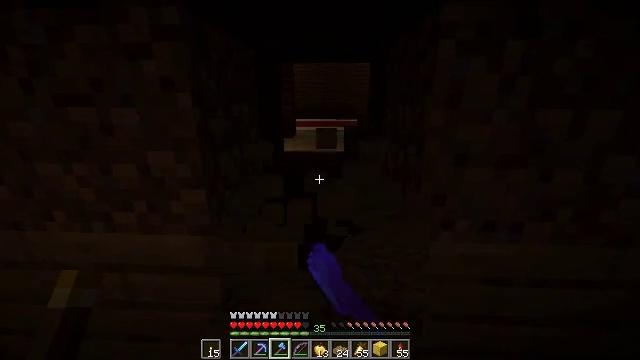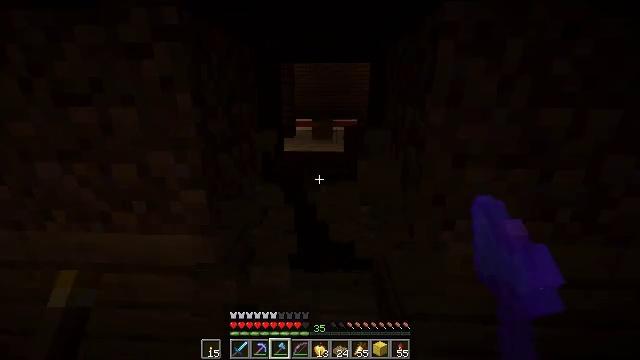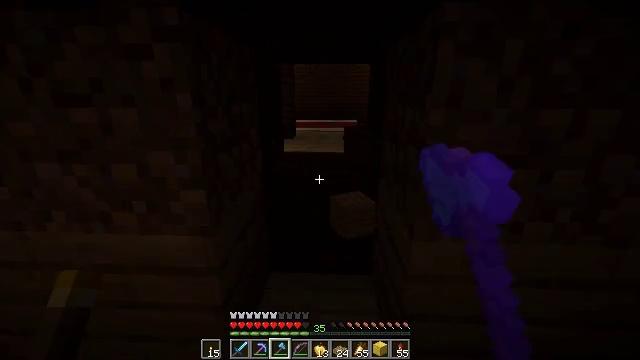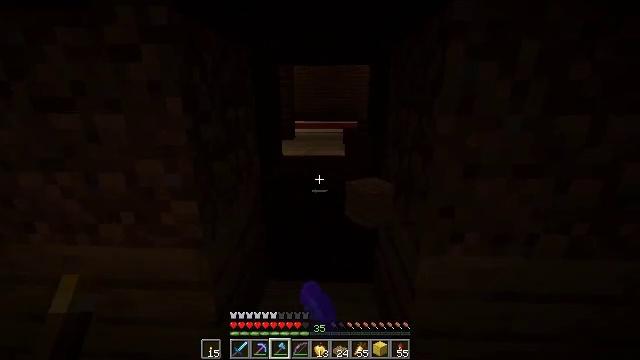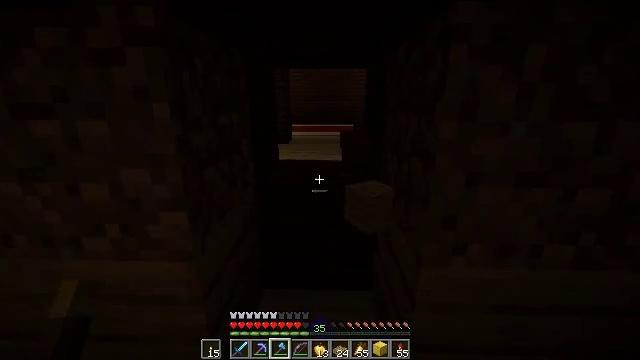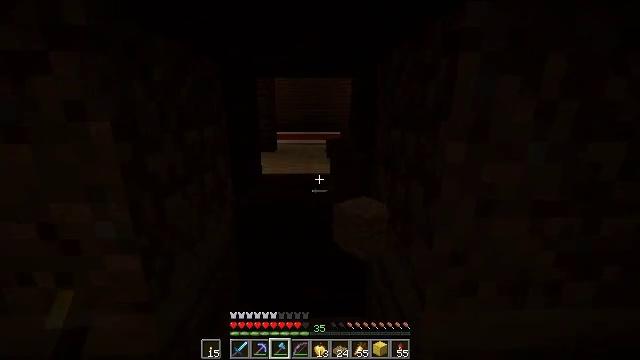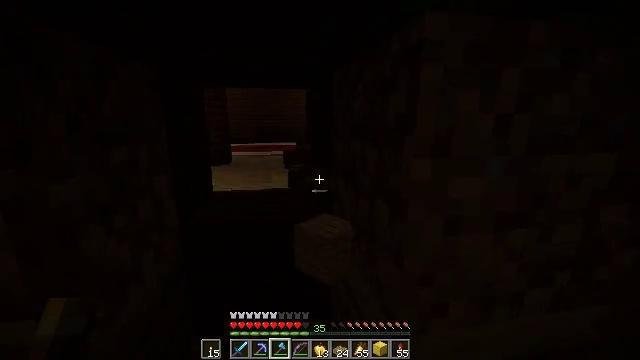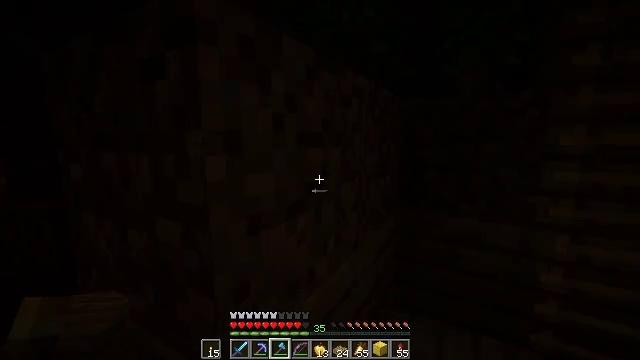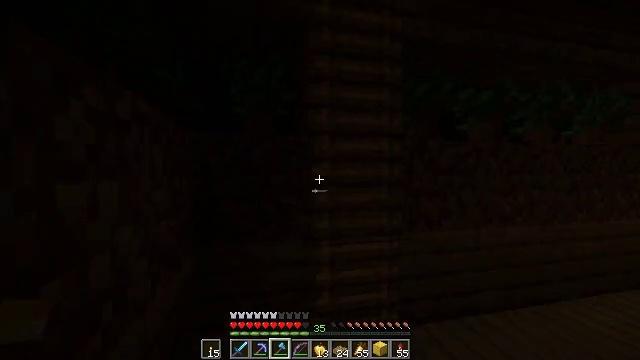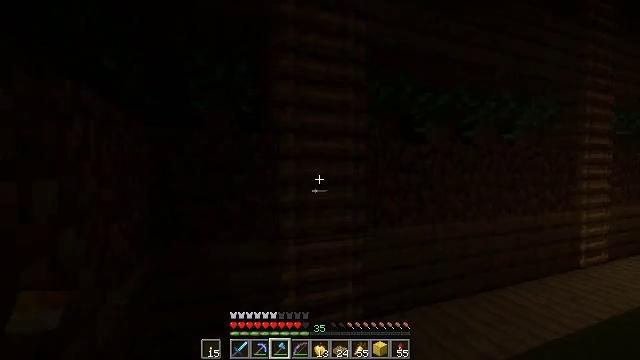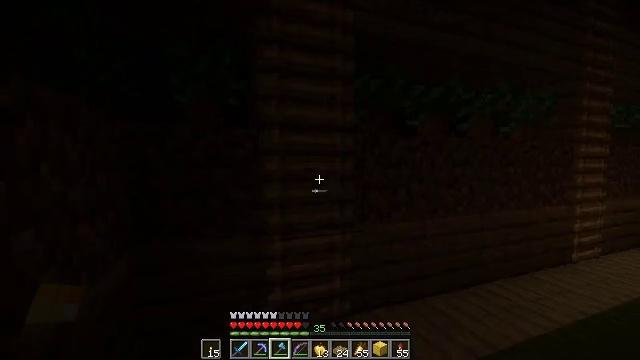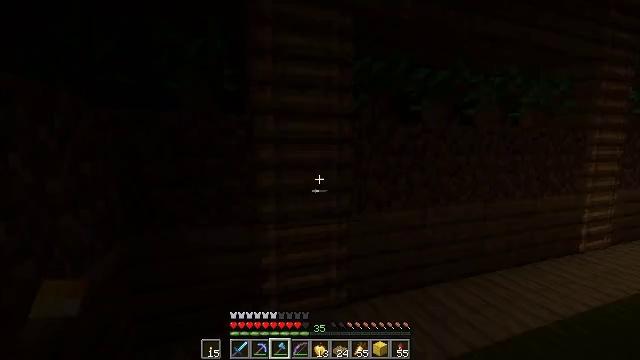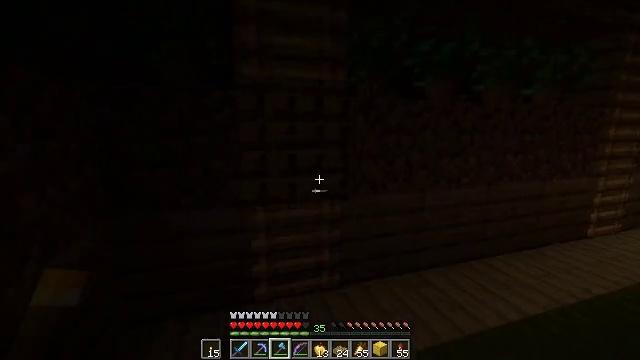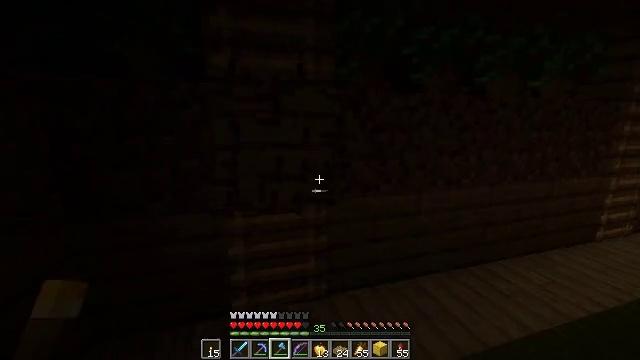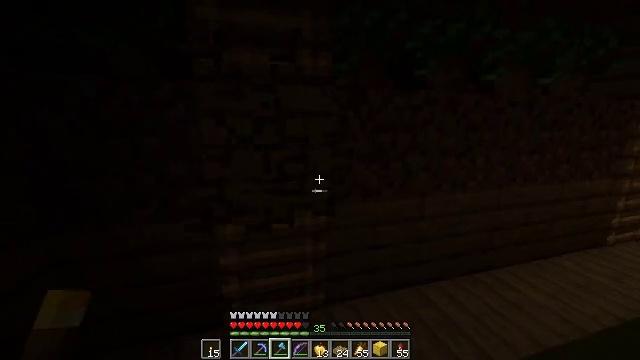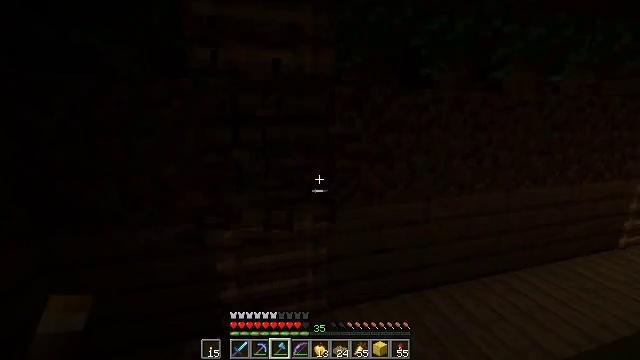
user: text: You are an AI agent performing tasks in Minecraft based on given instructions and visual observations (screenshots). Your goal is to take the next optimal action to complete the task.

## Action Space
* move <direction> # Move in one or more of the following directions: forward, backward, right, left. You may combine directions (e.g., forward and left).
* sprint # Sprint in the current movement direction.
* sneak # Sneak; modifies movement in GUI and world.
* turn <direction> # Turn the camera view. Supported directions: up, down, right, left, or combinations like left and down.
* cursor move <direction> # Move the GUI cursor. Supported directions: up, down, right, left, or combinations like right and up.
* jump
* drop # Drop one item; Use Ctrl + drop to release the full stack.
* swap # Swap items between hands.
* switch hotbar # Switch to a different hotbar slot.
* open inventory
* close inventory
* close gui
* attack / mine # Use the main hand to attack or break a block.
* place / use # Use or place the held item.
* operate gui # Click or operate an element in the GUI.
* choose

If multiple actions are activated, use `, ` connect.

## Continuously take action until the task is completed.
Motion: motion action
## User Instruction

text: Remove the ladder from its position.
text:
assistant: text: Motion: attack / mine
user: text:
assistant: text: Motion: attack / mine
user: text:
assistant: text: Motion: move forward
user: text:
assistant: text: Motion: move forward
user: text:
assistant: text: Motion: move forward, turn right and up
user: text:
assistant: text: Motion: turn right and up
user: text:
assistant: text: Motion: turn right and up
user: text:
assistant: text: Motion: turn right and up
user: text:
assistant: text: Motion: move right, turn right
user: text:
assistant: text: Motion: move forward and move right, turn down
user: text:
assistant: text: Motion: move forward and move right, turn left and down
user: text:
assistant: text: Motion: move forward and move right, turn left and down, attack / mine
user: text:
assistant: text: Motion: move forward, turn down, attack / mine
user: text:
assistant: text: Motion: move forward, attack / mine
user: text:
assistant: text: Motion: move forward, attack / mine
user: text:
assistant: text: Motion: attack / mine
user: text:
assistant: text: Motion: attack / mine